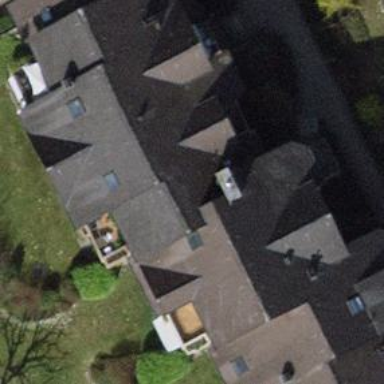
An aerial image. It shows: Terrace building.